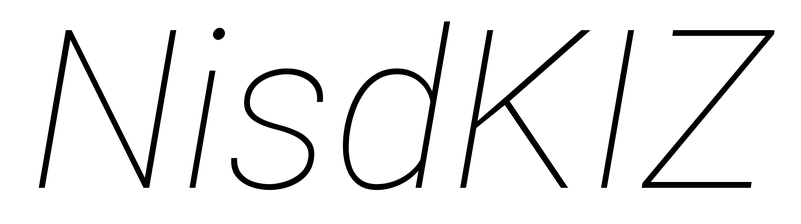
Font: Roboto-Italic_Thin_Italic